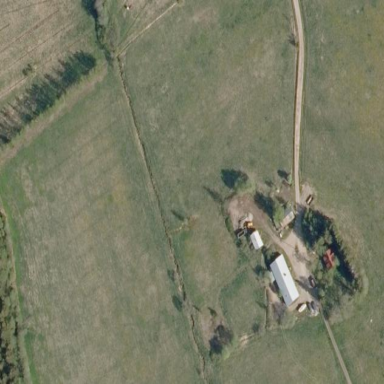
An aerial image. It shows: Farmyard area.